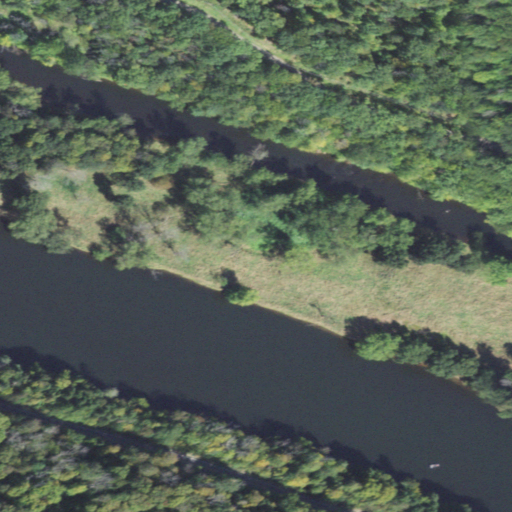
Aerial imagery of island in Pennsylvania named Dixon Island containing open water, woody wetlands, deciduous forest, open development, mixed forest, and herbaceous wetlands